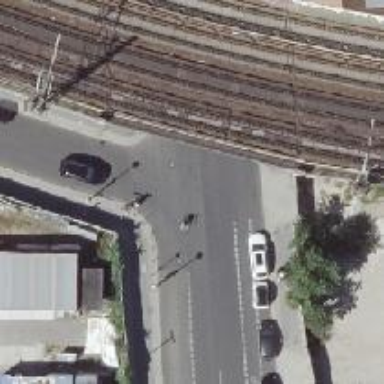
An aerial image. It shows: Unmarked crossing on footway.